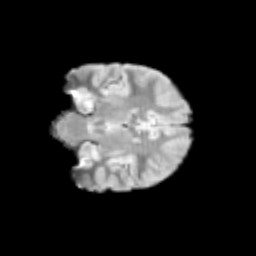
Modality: T2w
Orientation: coronal
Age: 10
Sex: female
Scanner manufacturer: siemens
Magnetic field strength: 3 T
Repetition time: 3.8 s
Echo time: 0.07 s